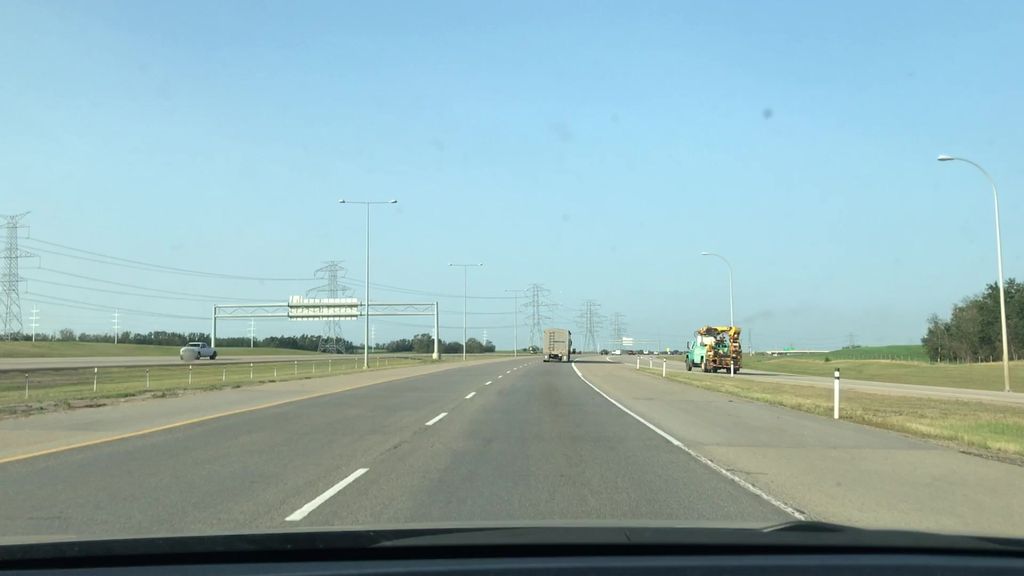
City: edmonton